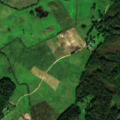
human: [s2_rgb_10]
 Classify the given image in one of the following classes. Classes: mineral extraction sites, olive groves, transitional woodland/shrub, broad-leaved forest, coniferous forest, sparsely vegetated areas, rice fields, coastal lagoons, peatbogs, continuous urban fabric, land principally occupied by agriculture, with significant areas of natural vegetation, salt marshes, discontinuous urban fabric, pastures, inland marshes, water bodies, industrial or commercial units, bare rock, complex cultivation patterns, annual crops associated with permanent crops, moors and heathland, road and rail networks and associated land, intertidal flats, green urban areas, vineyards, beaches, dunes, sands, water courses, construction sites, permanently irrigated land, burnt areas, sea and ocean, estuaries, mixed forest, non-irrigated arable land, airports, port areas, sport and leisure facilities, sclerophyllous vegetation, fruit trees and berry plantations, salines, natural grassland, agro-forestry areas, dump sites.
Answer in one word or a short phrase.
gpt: non-irrigated arable land, pastures, complex cultivation patterns, broad-leaved forest, mixed forest